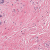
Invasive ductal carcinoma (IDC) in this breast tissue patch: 0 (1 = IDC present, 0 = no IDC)